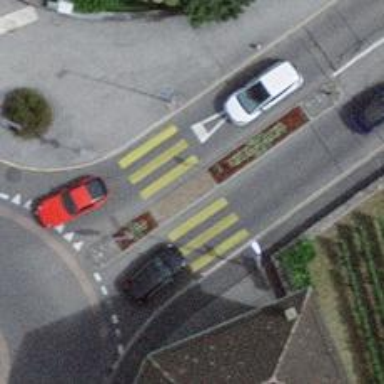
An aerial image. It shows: Zebra crossing on the road.